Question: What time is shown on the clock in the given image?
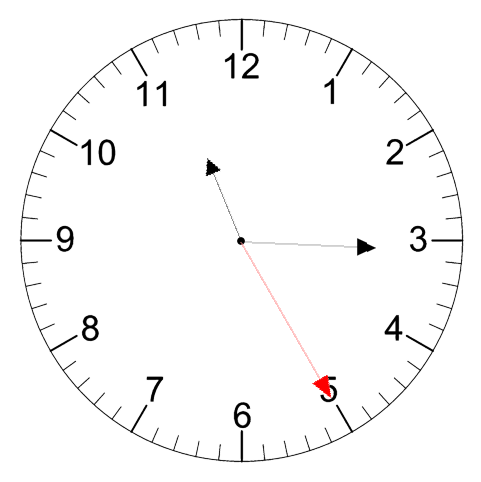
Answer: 11:15:25